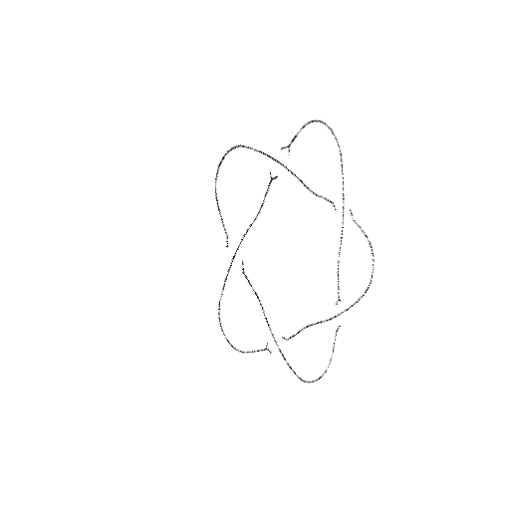
Crossing number: 5